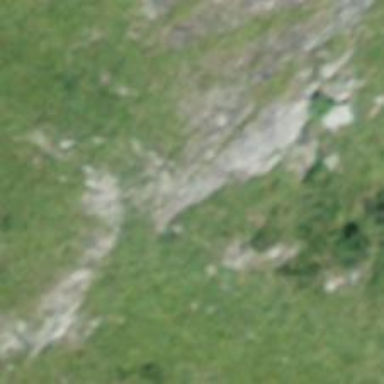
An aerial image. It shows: Cliff in nature.